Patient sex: M
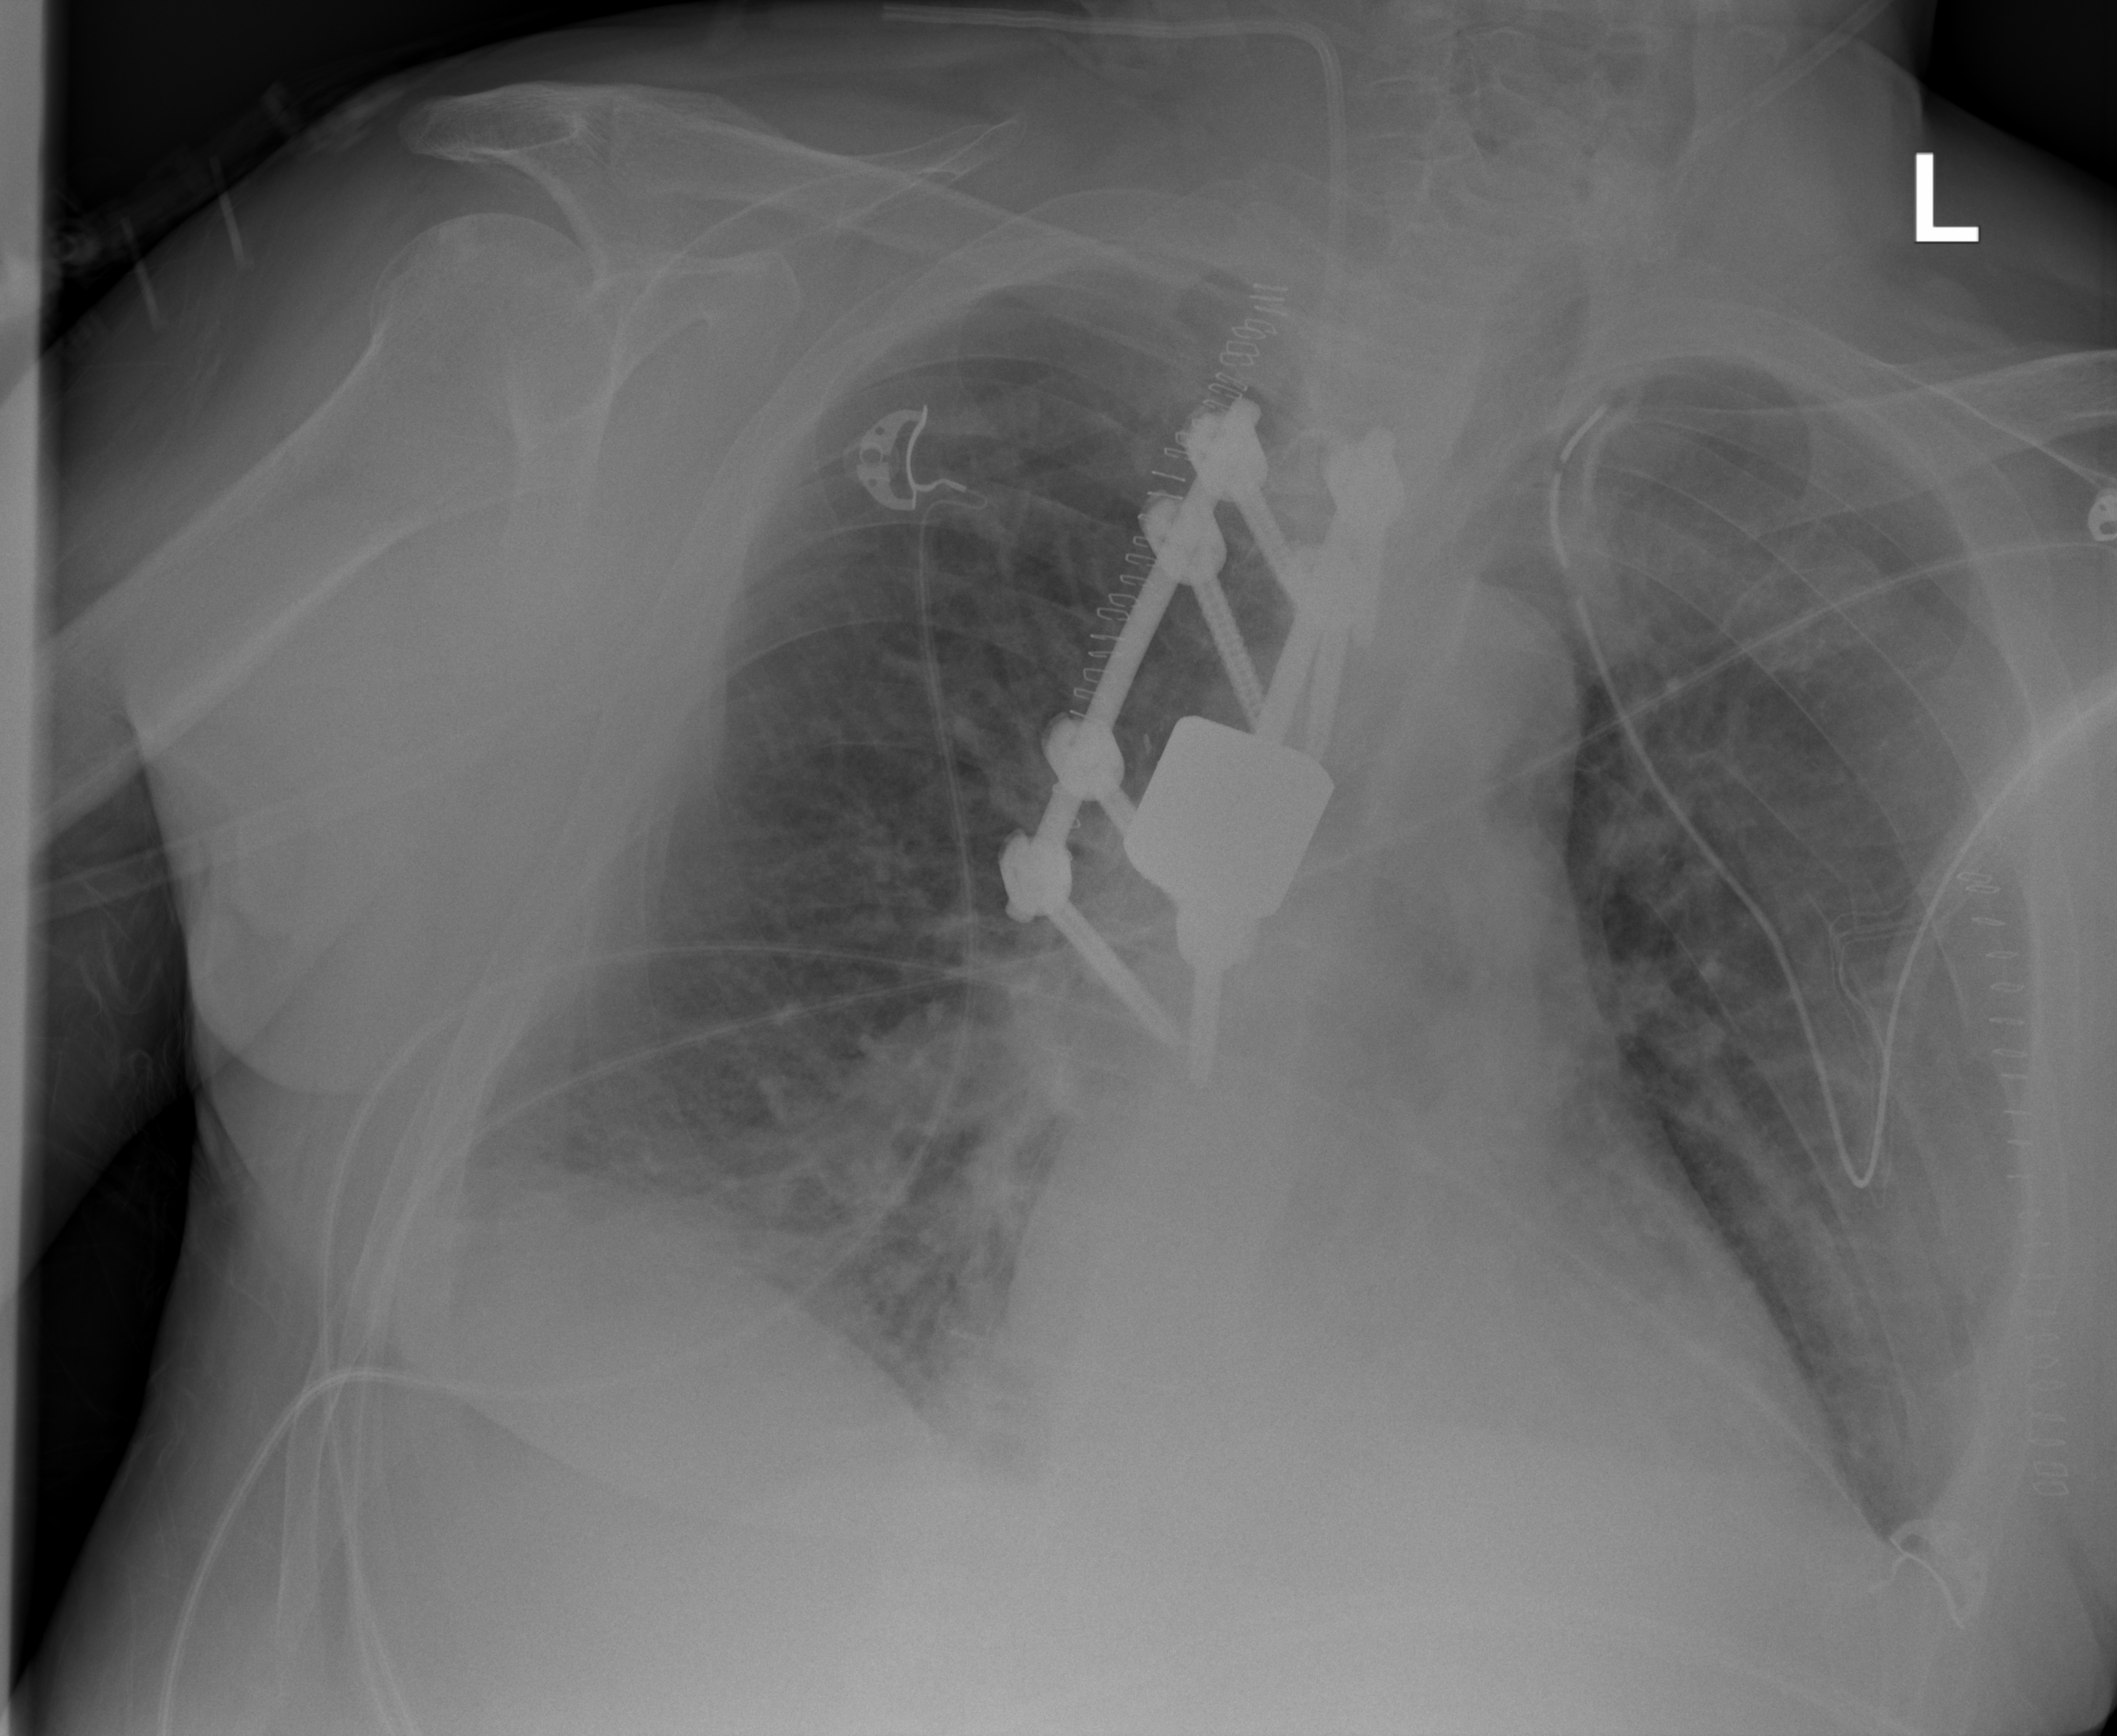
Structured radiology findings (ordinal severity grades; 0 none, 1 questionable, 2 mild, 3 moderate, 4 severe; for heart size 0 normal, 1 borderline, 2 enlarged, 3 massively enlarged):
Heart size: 2
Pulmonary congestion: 2
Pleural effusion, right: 2
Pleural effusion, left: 2
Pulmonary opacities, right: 0
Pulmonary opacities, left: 0
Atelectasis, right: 2
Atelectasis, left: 2